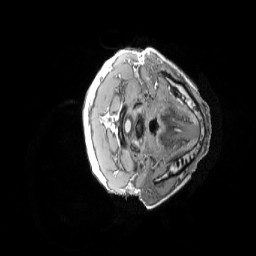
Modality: T1w
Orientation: axial
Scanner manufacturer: siemens
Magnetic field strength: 3 T
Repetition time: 2.3 s
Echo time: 0.0033 s